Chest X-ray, AP view. Patient: 47 years old, sex M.
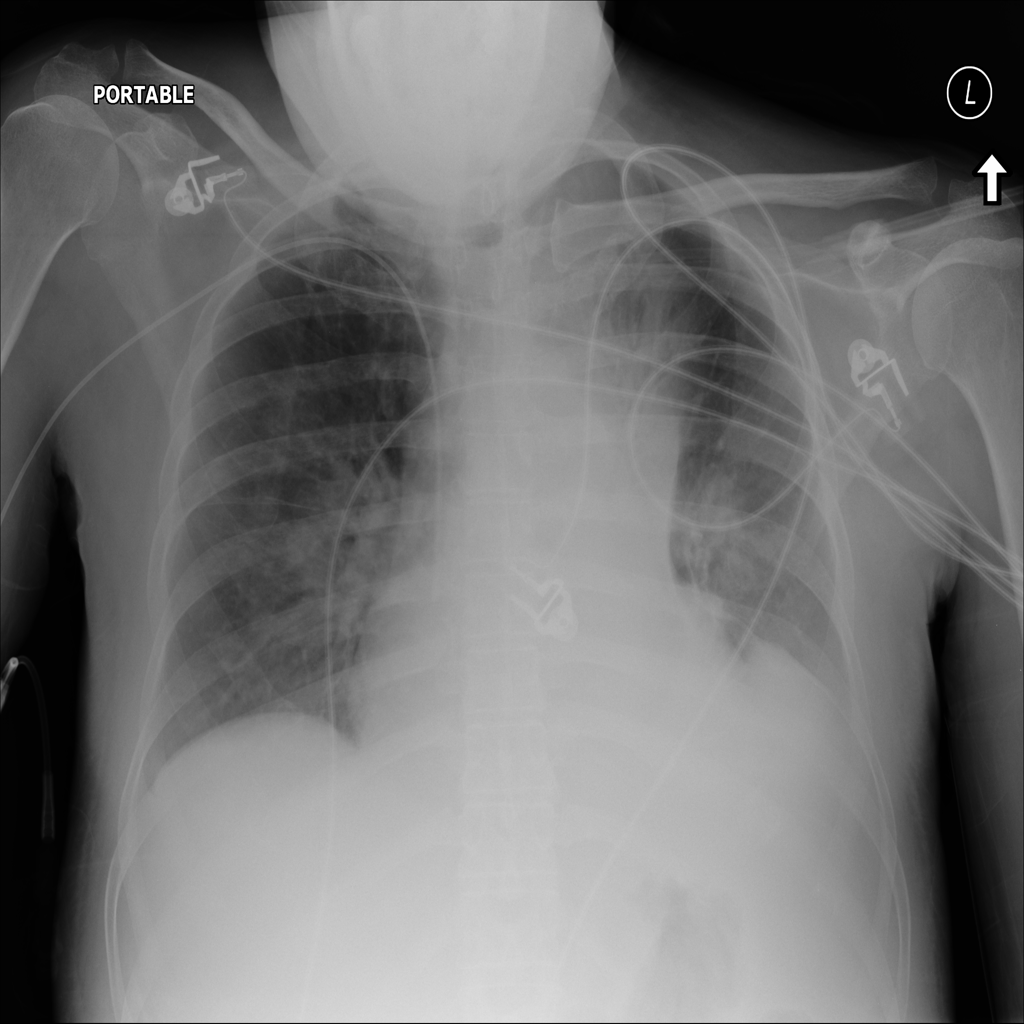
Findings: Infiltration